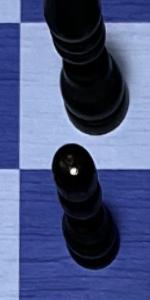
Label: Pawn_Black